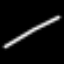
Label: line